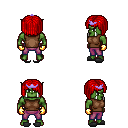
a pixel art fantasy rpg character, male body template, orc, green skin, brown sleeveless shirt, magenta pants, red pageboy hairstyle, purple tiara, gold gloves, gray slippers, four views (front, back, left, right), 2x2 character sprite sheet, small pixel art, hard edges, no anti-aliasing